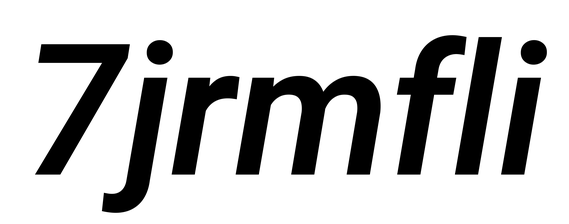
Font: Roboto-Italic_SemiBold_Italic